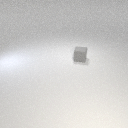
small gray rubber cube